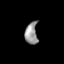
Tissue: skin
Cell type: Epithelial cells
Senescence score: 0.2735
Nuclear area (px): 276
Mean DAPI intensity: 148.855